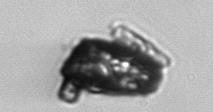
Label: Delphineis